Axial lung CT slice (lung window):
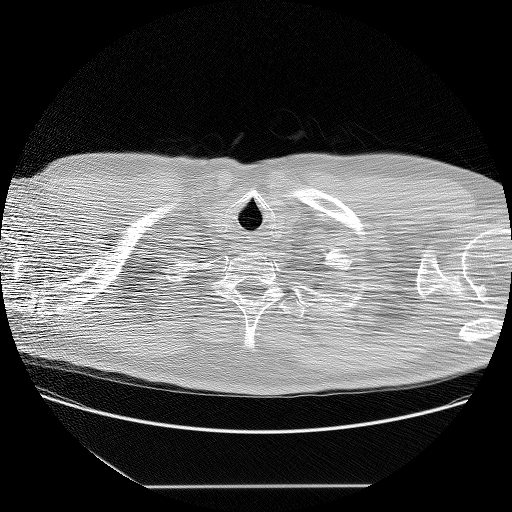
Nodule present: no